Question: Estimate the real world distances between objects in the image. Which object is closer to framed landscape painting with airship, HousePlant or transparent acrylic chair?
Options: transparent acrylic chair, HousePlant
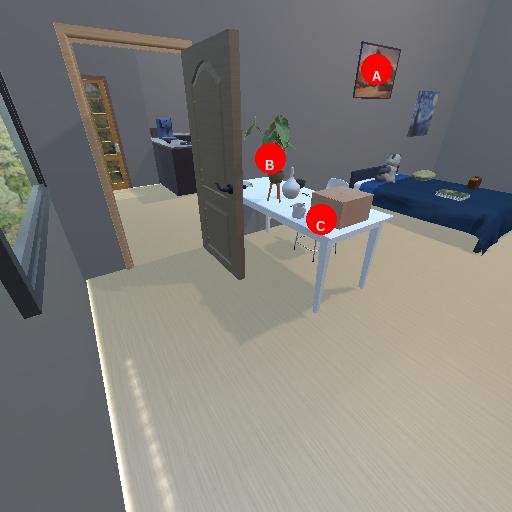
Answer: transparent acrylic chair